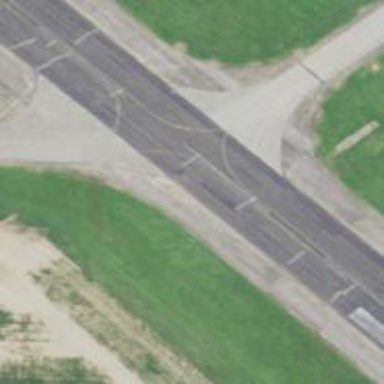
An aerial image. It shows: Image of taxiway at airport.